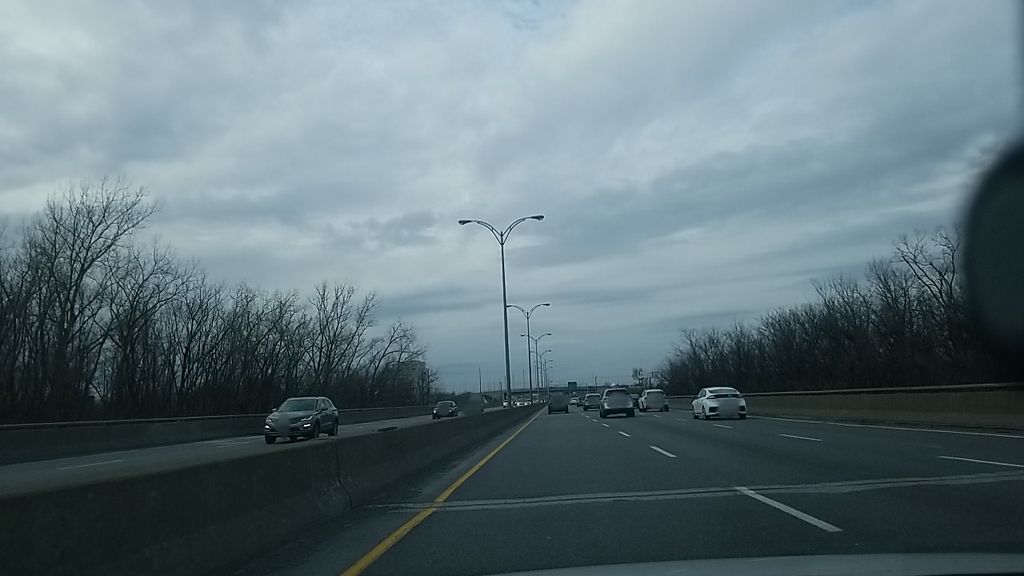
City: montreal